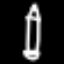
Label: pencil